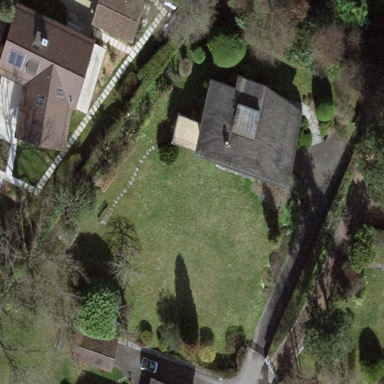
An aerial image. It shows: Garden enclosed by fence.